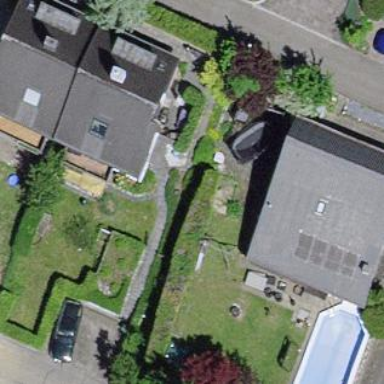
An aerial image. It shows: Semidetached house with gabled roof.